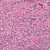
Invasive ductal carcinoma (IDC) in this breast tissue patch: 1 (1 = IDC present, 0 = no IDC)